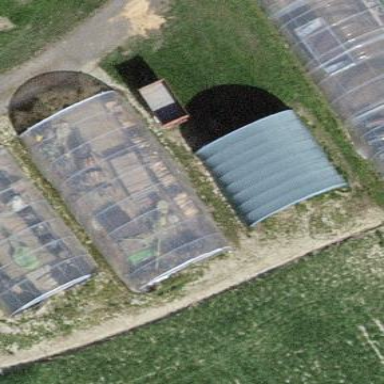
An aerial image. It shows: Greenhouse.